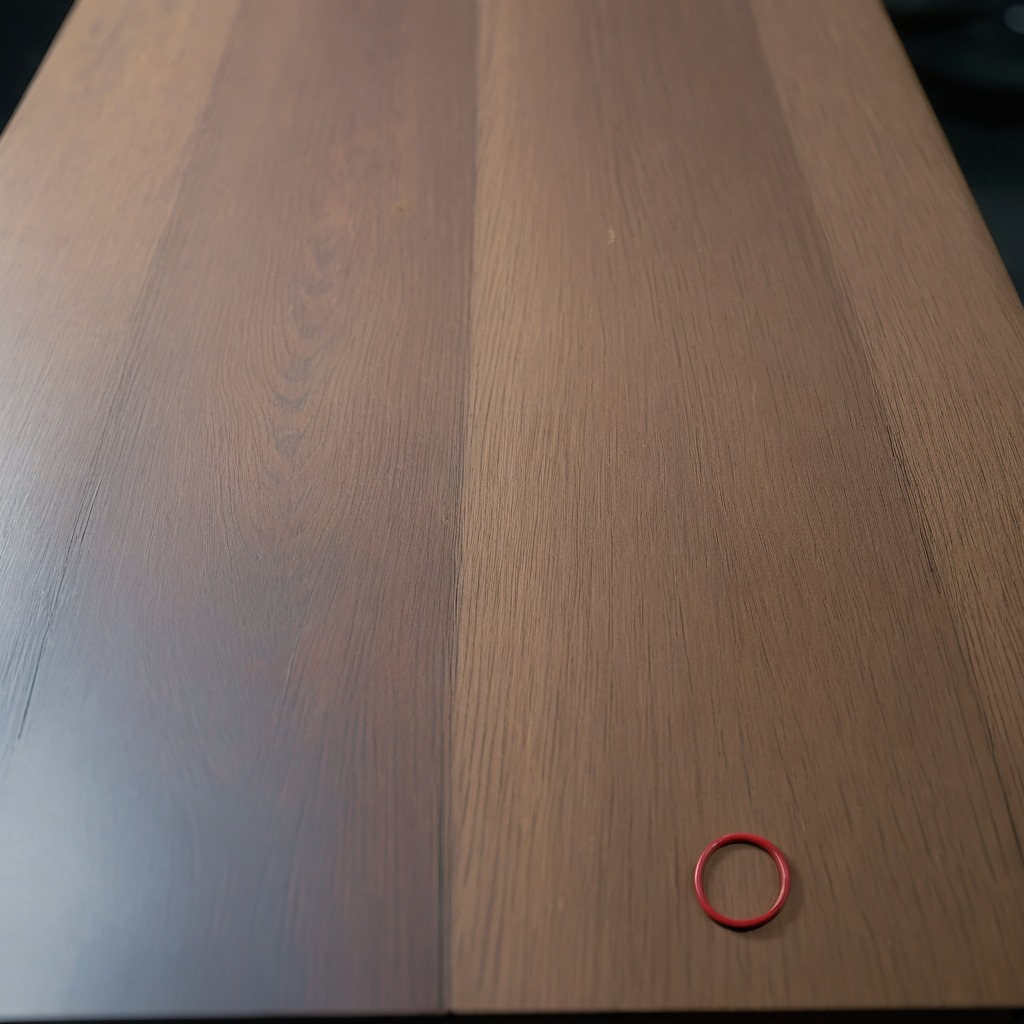
A rubber O-ring lies on a table with burn marks in a small garage at twilight.